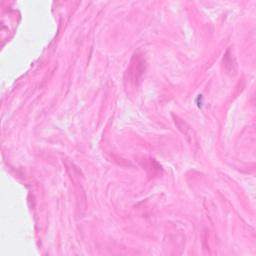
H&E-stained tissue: Breast